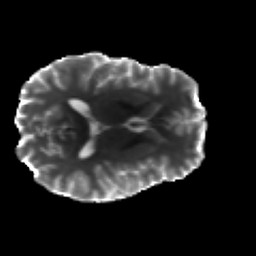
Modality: T2w
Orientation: axial
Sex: male
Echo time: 0.114 s